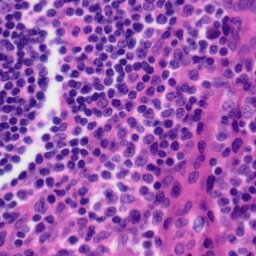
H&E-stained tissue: Tonsil